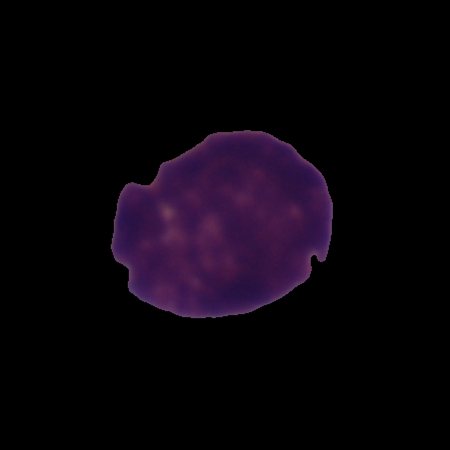
Label: cancer